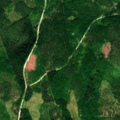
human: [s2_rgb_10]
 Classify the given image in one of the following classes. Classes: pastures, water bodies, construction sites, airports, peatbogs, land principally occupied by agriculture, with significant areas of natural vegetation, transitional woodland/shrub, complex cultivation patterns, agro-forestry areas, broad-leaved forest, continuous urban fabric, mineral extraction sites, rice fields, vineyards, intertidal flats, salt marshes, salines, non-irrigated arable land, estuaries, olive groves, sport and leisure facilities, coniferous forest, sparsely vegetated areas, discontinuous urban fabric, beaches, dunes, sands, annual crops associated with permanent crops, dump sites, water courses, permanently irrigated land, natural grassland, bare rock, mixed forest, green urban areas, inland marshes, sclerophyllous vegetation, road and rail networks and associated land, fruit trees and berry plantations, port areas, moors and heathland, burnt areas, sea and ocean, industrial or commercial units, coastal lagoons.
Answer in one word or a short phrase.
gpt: broad-leaved forest, coniferous forest, mixed forest, transitional woodland/shrub